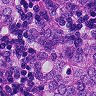
Metastatic tissue present: yes